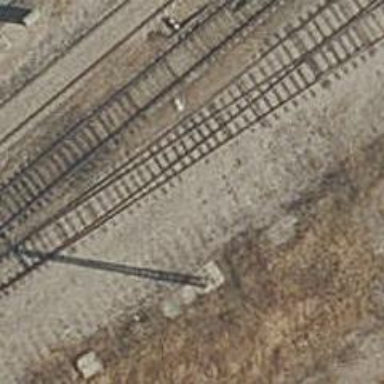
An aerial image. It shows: Rail siding with electrified contact lines for trains.